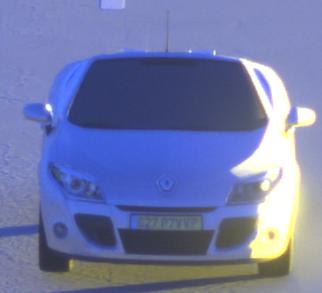
Make: Renault
Model: Mégane Coupé-Cabriolet 1.6 16V 110
Detailed model: Mégane (III) Coupé-Cabriolet
Model produced from: 2010/06
Model produced until: 2013/03
Doors: 2
Color: white
Road condition: dry road
Daytime: sunrise or sunset
Contrast: high contrast